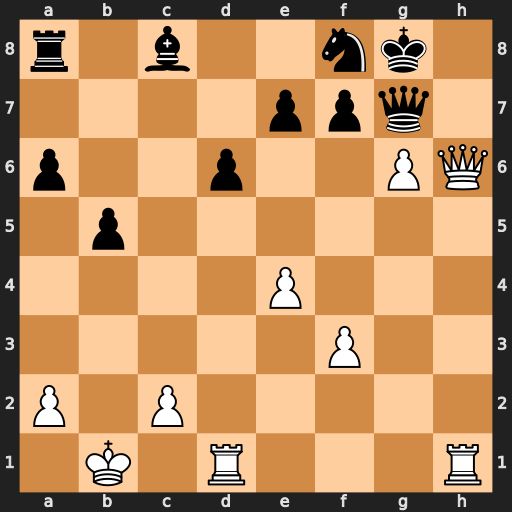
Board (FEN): r1b2nk1/4ppq1/p2p2PQ/1p6/4P3/5P2/P1P5/1K1R3R
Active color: w
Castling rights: -
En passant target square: -
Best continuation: gxf7+ Kxf7 Qh5+